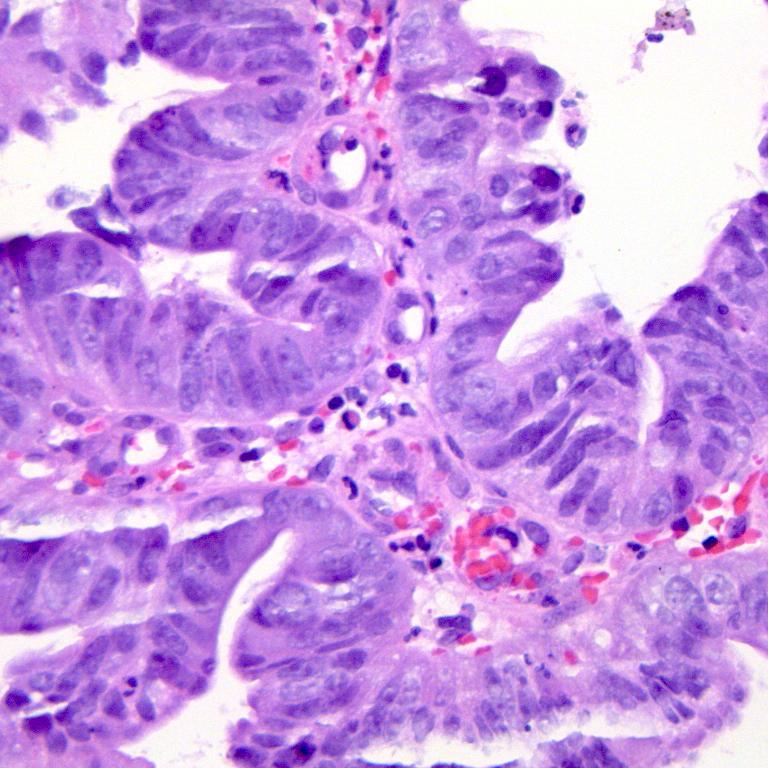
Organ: colon
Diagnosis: adenocarcinomas